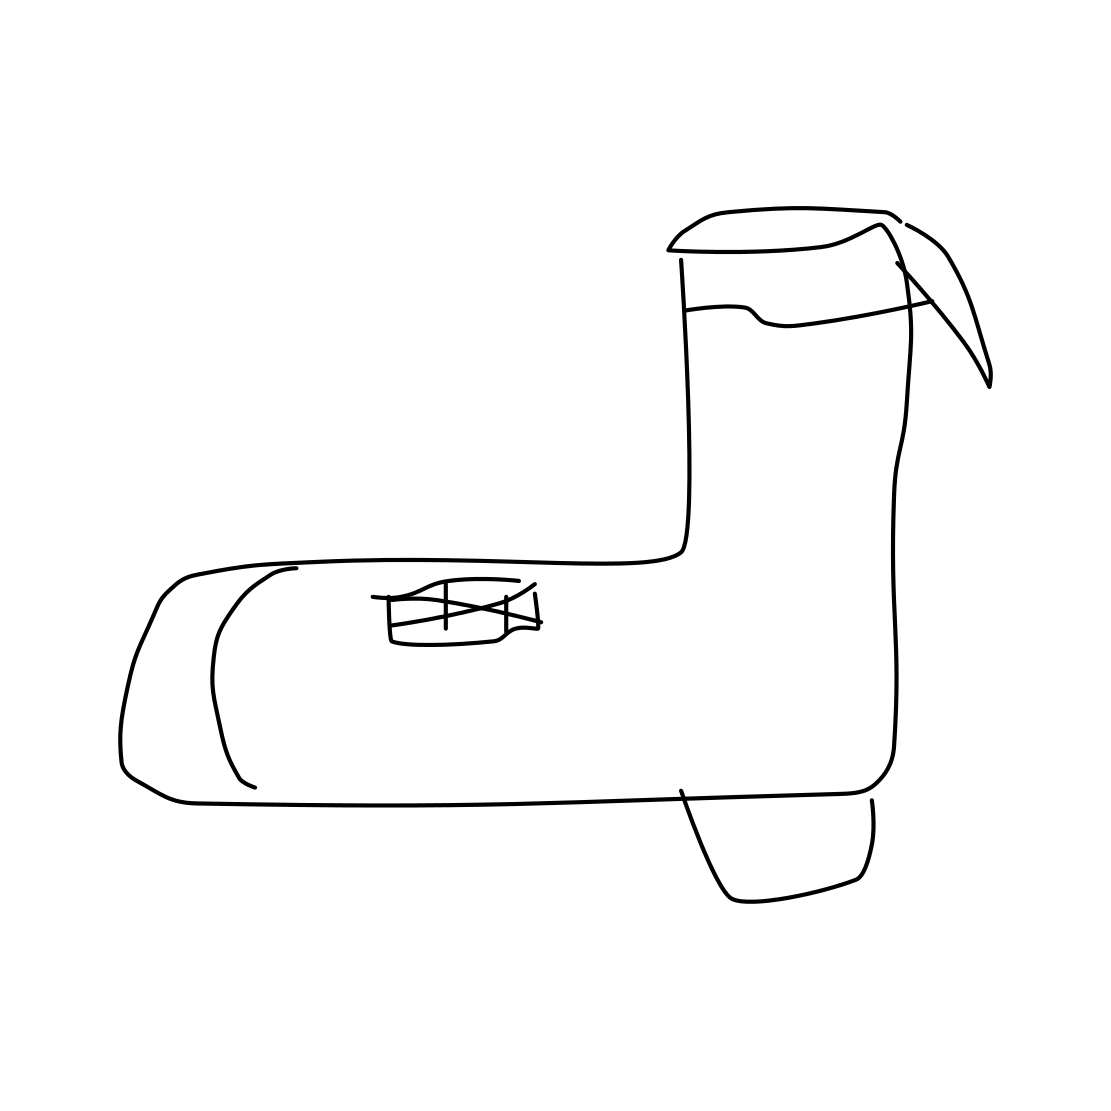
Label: shoe